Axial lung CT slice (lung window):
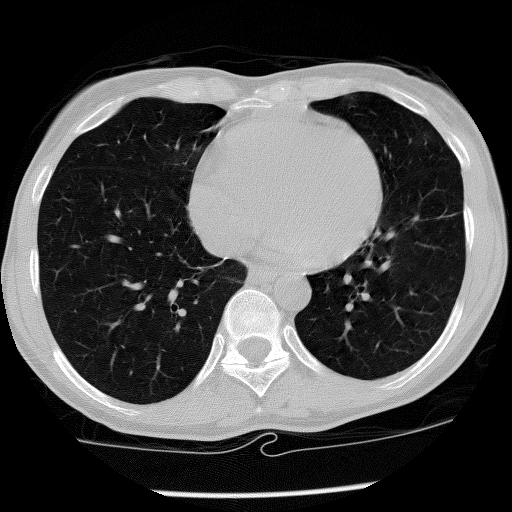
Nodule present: no